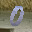
Label: 0